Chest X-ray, PA view. Patient: 12 years old, sex M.
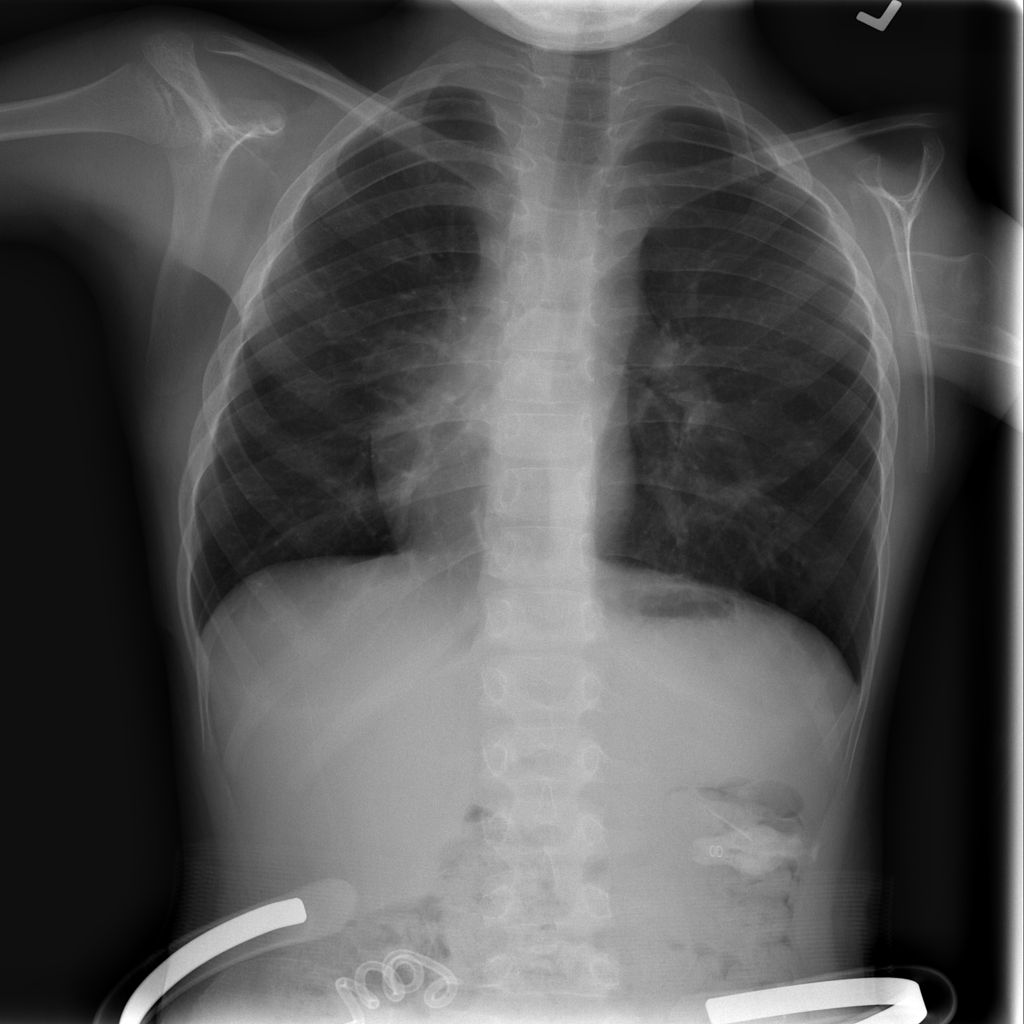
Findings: Pleural_Thickening